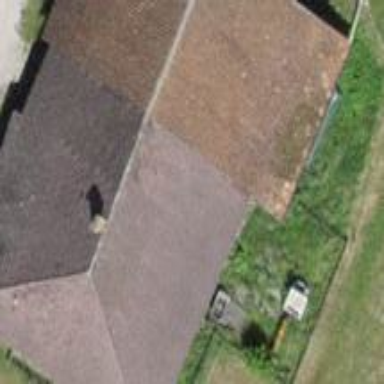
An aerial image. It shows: Gabled roof farm building.